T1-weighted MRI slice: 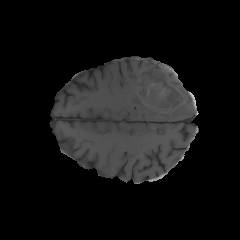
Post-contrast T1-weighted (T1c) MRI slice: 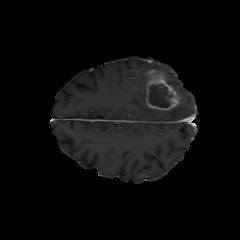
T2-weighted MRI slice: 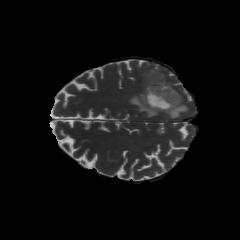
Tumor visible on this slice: yes